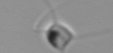
Label: Chaetoceros